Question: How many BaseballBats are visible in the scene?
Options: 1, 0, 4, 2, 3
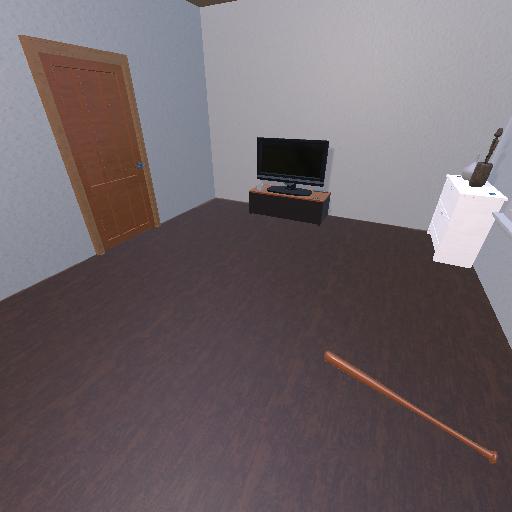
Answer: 1